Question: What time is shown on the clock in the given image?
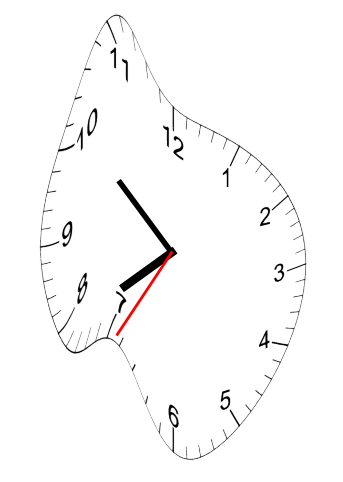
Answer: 07:51:35